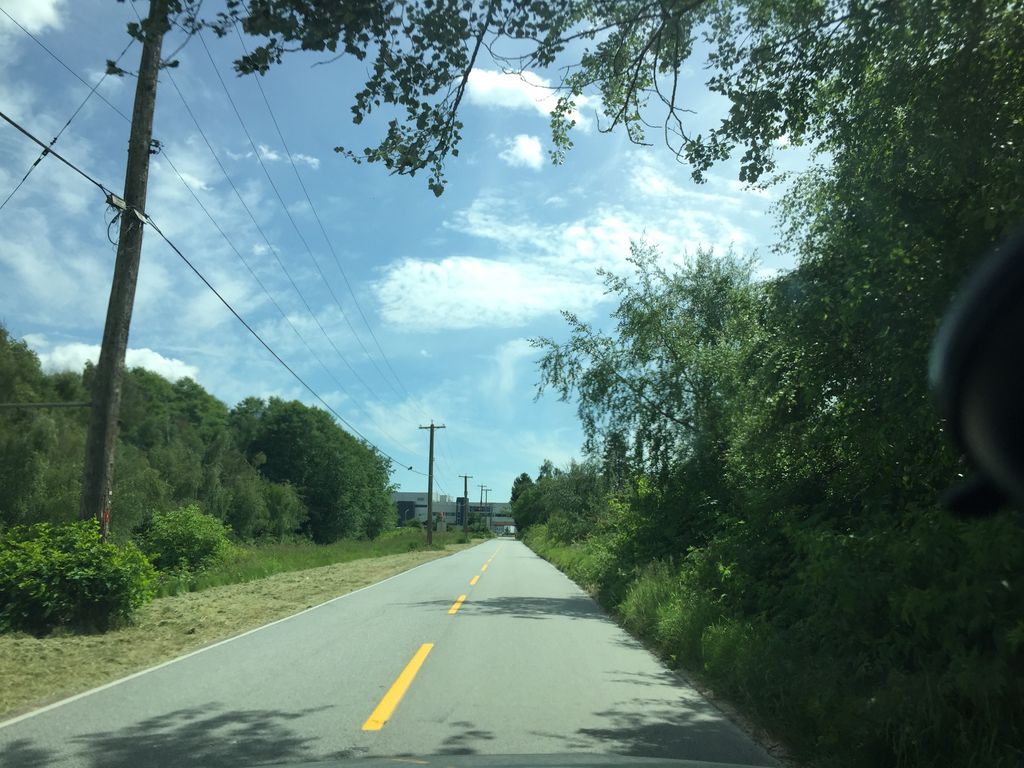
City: vancouver